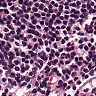
Metastatic tissue present: no